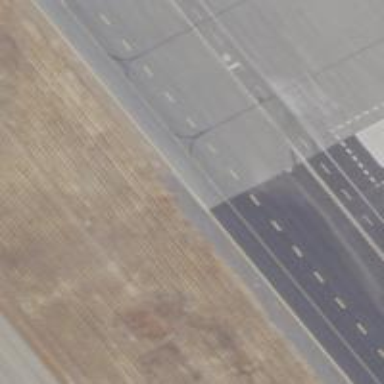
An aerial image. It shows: Image of taxiway at airport.